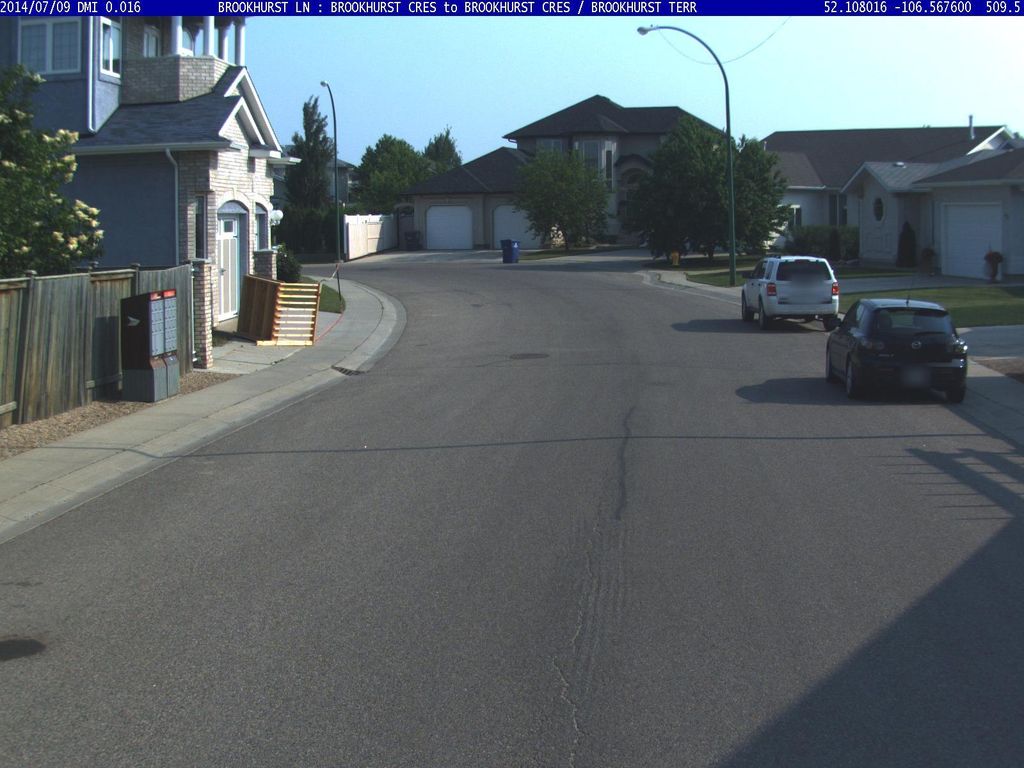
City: saskatoon